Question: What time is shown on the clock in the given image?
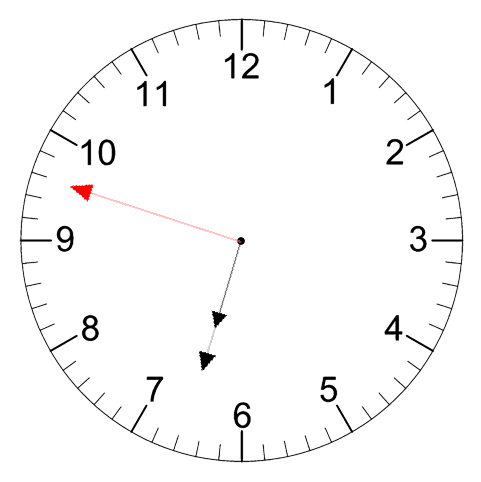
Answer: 06:32:48